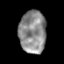
Tissue: prostate
Cell type: Epithelial cells
Senescence score: 0.3179
Nuclear area (px): 1120
Mean DAPI intensity: 140.492